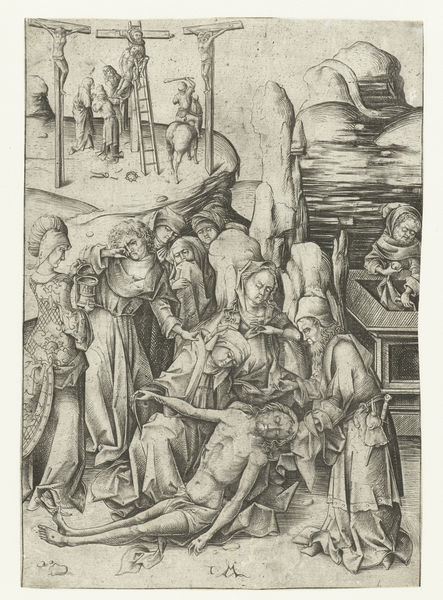
Titel: De bewening
Künstler: Israhel van Meckenem
Standort: Amsterdam
Institution: Rijksmuseum
Schlagwörter: berg, felsen, menschen, zeichnung, haus, johannes, tod, trauer, grafik, leiter, kreuz, religion, weinen, kreuze, christus, grab, jesus, kreuzabnahme, kreuzigung, maria, magdalena, beweinung, abnahme, maris, golgatha, eyck